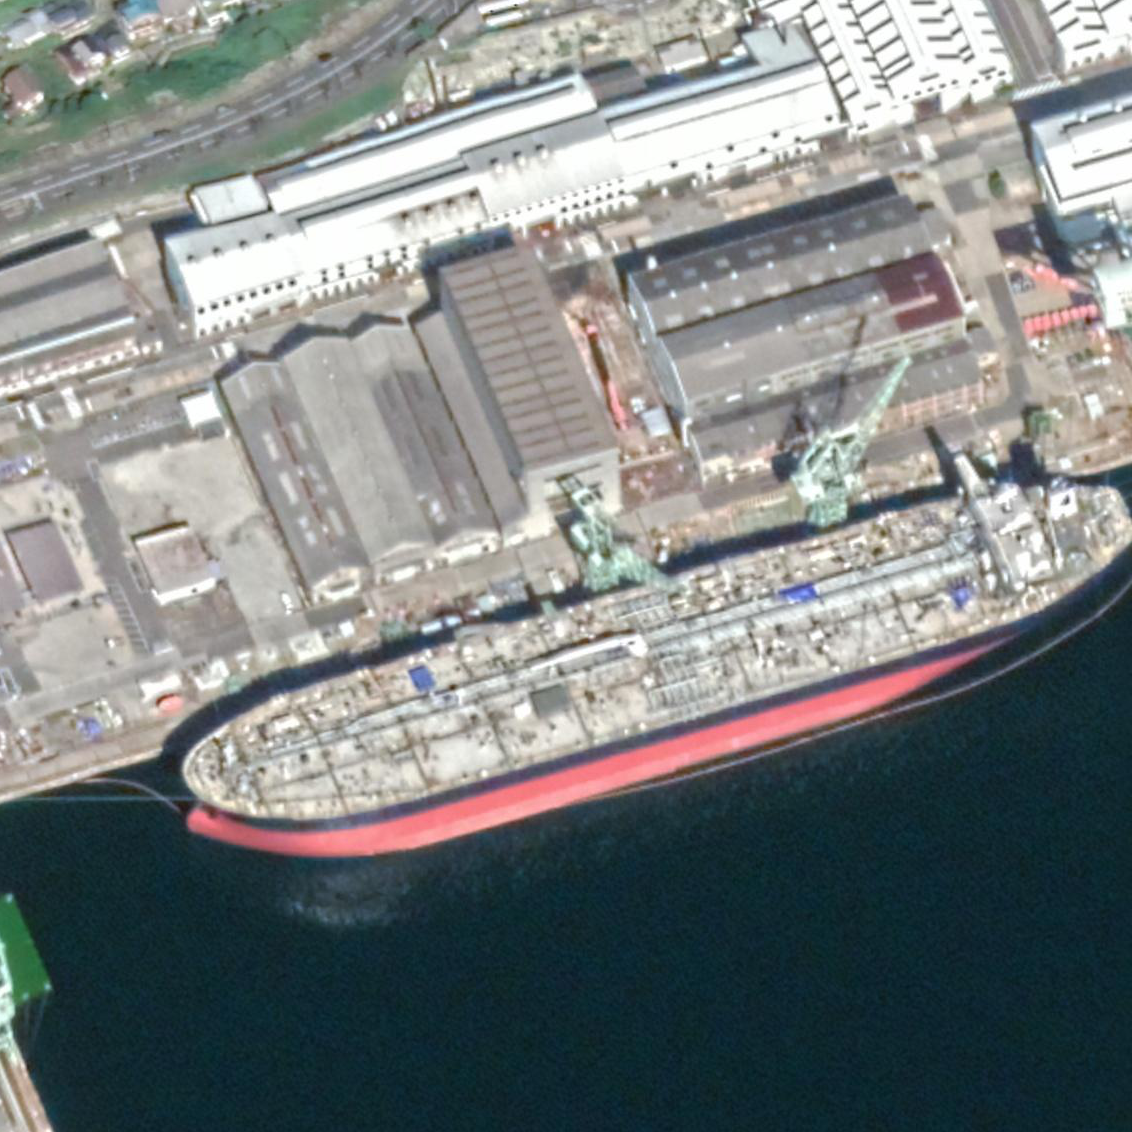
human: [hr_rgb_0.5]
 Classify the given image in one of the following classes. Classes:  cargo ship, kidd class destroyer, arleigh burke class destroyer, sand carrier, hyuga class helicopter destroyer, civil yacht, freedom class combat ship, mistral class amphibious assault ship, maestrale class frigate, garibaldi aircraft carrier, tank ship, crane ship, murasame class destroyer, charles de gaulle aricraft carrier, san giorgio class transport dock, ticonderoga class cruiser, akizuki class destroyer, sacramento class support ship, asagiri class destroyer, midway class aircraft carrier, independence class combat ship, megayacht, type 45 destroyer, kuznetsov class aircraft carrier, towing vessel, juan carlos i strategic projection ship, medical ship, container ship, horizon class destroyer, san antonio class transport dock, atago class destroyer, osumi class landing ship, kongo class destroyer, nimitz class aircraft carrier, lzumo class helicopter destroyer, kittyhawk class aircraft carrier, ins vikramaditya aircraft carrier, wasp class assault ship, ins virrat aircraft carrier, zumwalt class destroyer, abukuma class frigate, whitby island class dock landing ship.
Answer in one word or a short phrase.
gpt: Tank ship